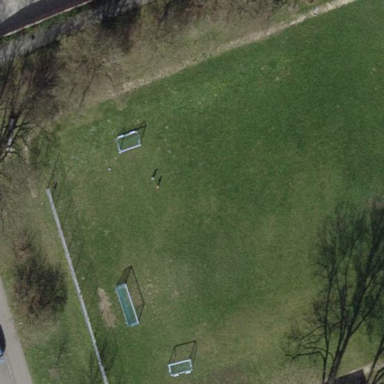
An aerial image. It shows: Multi-sport pitch with grass surface.